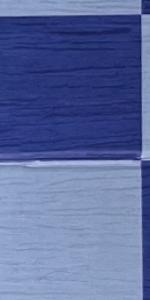
Label: Empty